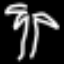
Label: palm tree